Question: I wanted to use 'getComputedStyle' to access css properties, unfortunately it only 'console.log()''s standard properties.
Below you will find my code.
On the picture you will find what it logs.

'''
<body>
<div id="box">box</div>
<script>
const box = document.getElementById("box");
const boxCS = window.getComputedStyle(box)
console.log(boxCS.zIndex)
</script>
</body>
<style>
#box {
width: 100px;
height: 100px;
border: 1px solid black;
position: absolute;
z-index: 1;
background-color: rgb(200, 200, 200);
}
</style>
'''
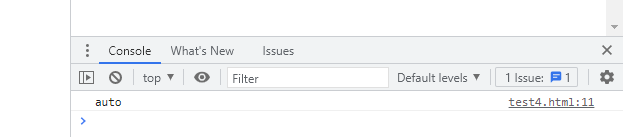
Answer: One of the reasons is that you declare styles after the 'script'.
If you put it before 'script', it'll be okay.
<URL>